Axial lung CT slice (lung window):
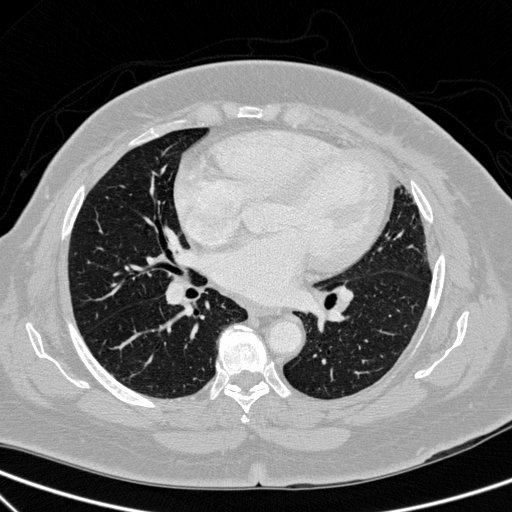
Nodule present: no